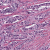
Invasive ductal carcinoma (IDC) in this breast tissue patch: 1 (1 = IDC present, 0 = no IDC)